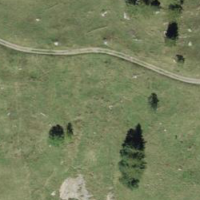
EUNIS habitat code: 23
Species observed at this site:
Traunsteinera globosa
Campanula barbata